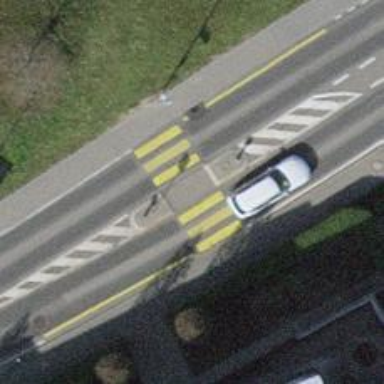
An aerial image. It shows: Uncontrolled crossing with pedestrian island.